Question: I am trying to create a user interface enabling users to switch between the keyboard and other menus when using a chat application.
On a click of the textField bar I want to raise either the keyboard or a collection view.
The problem occurs when I click the 'menu' button. I want the textField bar to raise revealing my menu view. Then, on a click on the keyboard button, instantly switch to the keyboard, rather than having it slide up from the bottom. This means I need to have the keyboard already loaded and hidden but in the background of the app.
Currently though the earliest I am managing to assign a variable to the keyboard is in the keyboardDidShow function.
'''
-(void) keyboardDidShow: (NSNotification *) notification {
// Get the window the keyboard is a subview of
_window = [UIApplication sharedApplication].windows.lastObject;
_keyboard = _window.subviews[0];
}
'''
This means that after it has been loaded once I can hide and reveal it, but I don't want it visible when it is loading this first time.
To achieve this using alternate means I have tried adding my extra views as subviews of the UIWindow the keyboard is created in:
'''
[_window addSubview:_menuView];
[_window addSubview:_gamesView];
[_window addSubview:_stickerView];
[self hideSpecificView];
'''
Unfortunately I keep coming across the same problem, until I have loaded the keyboard once it needs to fully load before I can get a pointer to it to hide it.
Here is a picture of my toolBar incase I am not being clear:

On clicking the menu icon or the stickers icon I want the bar to raise with a collection view. If I then click the textfield, with these views visible, I want to hide the visible view to immediately show the keyboard behind.
I have also tried experimenting with keyboardWillShow but as the window hasn't been loaded in front our screen I can't get a pointer to the keyboard to hide it before it loads.
An example of what I am after can be found many chat apps (facebook messenger, LINE, Kakao Talk)
Any help would be greatly appreciated
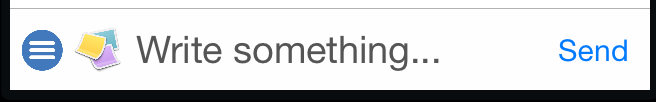
Answer: Although the way I came up with isn't perfect it works almost perfectly so hopefully this might help people in the future. If anyone else has solved it differently please post as it would be interesting to know how you did it.
I started by adding a class variable to a UIWindow in my header file and then setting off a timer to ping just after the keyboard will show method finishes. After this method has finished the keyboard has been created, just, and so I allocate it and hide it.
'''
-(void) keyboardWillShow: (NSNotification *) notification {
// More keyboard code
_window = [UIApplication sharedApplication].windows.lastObject;
[NSTimer scheduledTimerWithTimeInterval:0.01
target:self
selector:@selector(allocateKeyboard)
userInfo:nil
repeats:NO];
}
- (void)allocateKeyboard {
if (!_keyboard) {
_keyboard = _window.subviews[0];
}
_keyboard.hidden = YES;
[self setViewForButtonType];
}
'''
I have already previously added my other views, hidden them and constrained them to the bottom of the main view, this means that when the keyboard rises they do too.
'''
- (void)viewDidLoad {
[self.view addSubview:_menuView];
[self.view addSubview:_gamesView];
[self.view addSubview:_stickerView];
}
...
- (void)hideViews {
_keyboard.hidden = YES;
_menuView.hidden = YES;
_gamesView.hidden = YES;
_stickerView.hidden = YES;
}
'''
When buttons get pressed I simple then unhide the view that I want to see and hide the rest of the views.
When I say that this method doesn't work perfectly it is because if you load view main view and then click a button before the keyboard has loaded for the first time then you get a quick glimpse of the keyboard before the view appears over the top. This though only happens the first time and only if they don't click in the text field first.
Anyway, I found this was the best way of making views look like they are in front of the keyboard. Obviously my code was a lot longer and more complex (too long for here) but this is the gist of the method I used to solve it. Comment if you have any queries and I hope this helps.